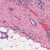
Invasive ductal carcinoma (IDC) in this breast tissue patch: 1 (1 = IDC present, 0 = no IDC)